Interaction volume radius: 10 \u00c5
Interaction volume height: 15 \u00c5
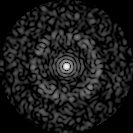
Disorder parameter: 0.8483